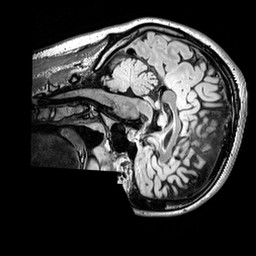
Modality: FLAIR
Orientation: sagittal
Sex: female
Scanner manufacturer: siemens
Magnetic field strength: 3 T
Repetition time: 5 s
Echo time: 0.395 s